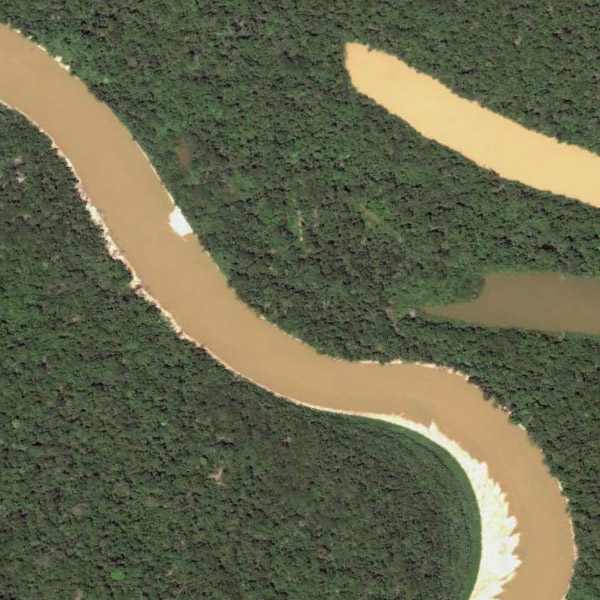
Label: River